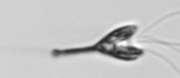
Label: Pyramimonas_longicauda